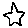
Label: star